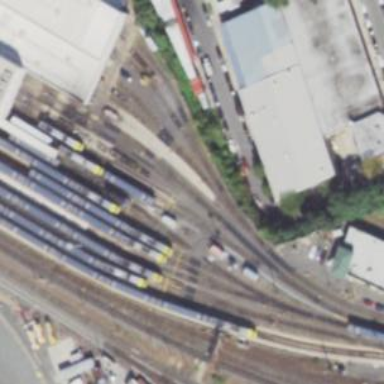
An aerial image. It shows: Railway yard used for servicing trains.